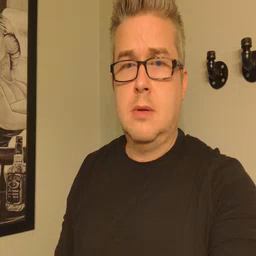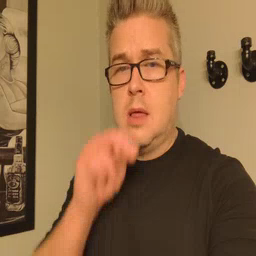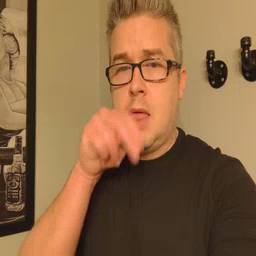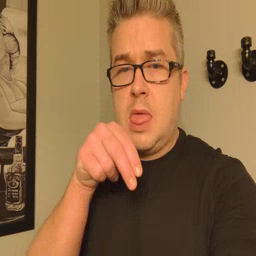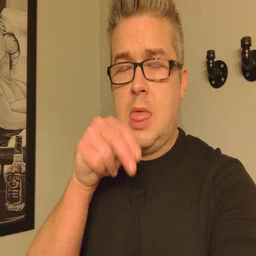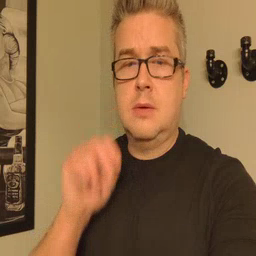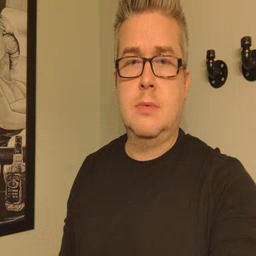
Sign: tongue